Field crop: maize
Growth stage: 1
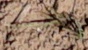
Species: lolium